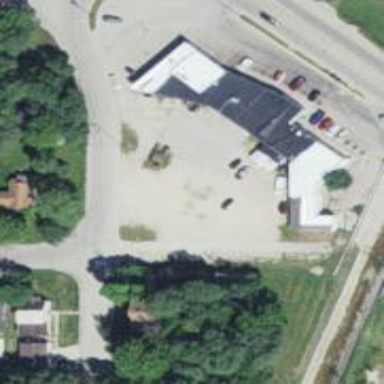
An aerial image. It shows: Commercial building.